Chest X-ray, PA view. Patient: 46 years old, sex M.
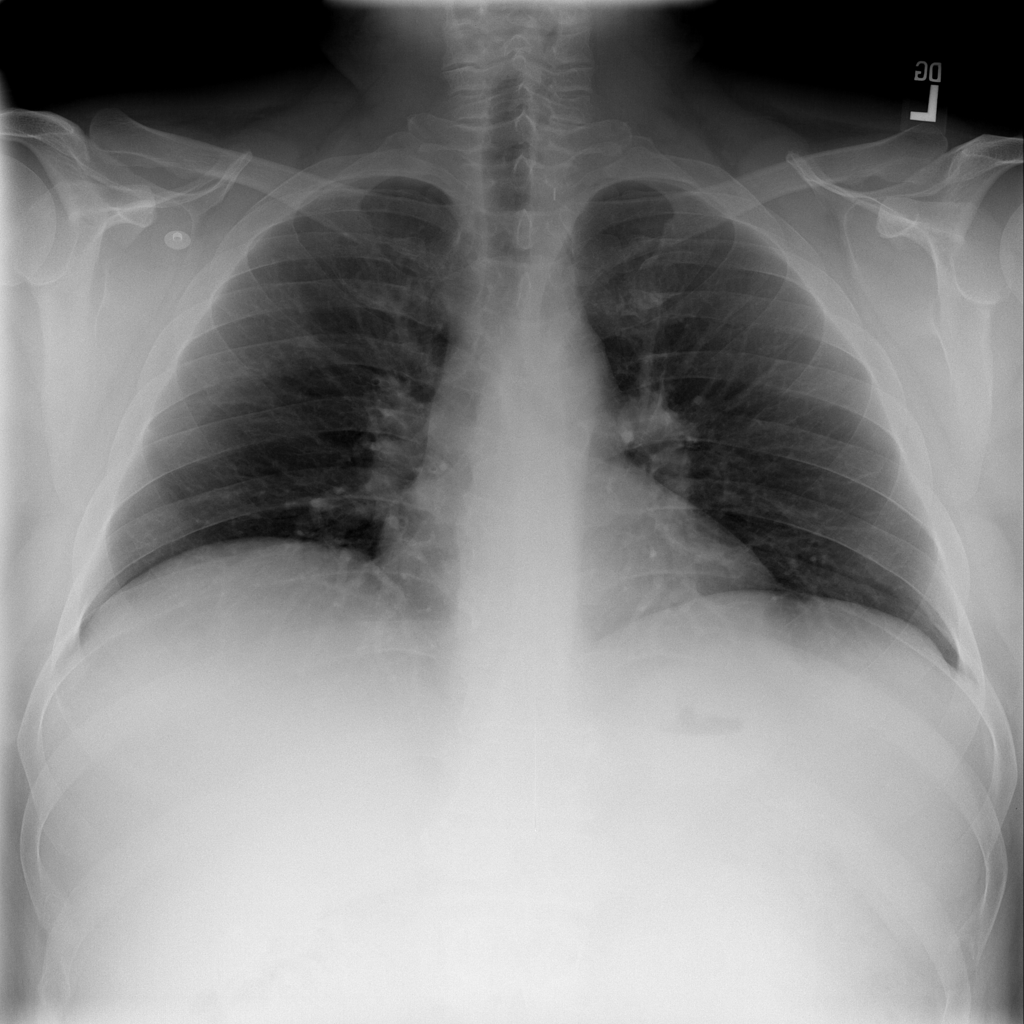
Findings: No Finding